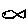
Label: fish